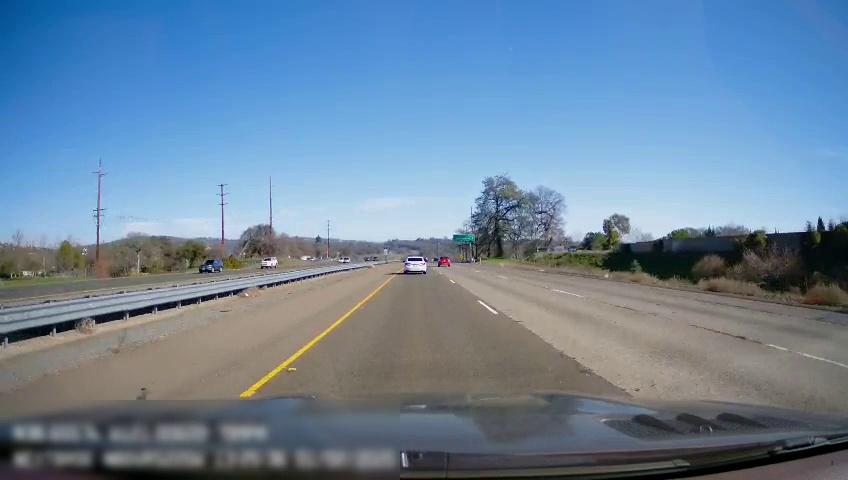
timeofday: Day
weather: Sunny
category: Drivable Space
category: Drivable Space
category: Vehicles | Car
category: Vehicles | Car
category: Vehicles | SUV
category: Vehicles | SUV
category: Lanes | Current Lane
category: Lanes | Current Lane
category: Lanes | Alternate Lane
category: Traffic | Signs